Question: I have a database of records that have a timestamp asscoiated with them. I would like to pull records from the database grouped by day, so if there are other records with the same date (24 hour span) I would like them to be grouped together. Can this be done with MYSQL or will I have to pull the records and organise them into arrays using PHP?
Here is a screenshot of my table:

Here is my model function so far:
'''
public function getUsersMoves($options) {
$query = "SELECT * FROM myzone_user_hr_records";
if(isset($options['GUID'])) {
$query .= " WHERE GUID = '" . $options['GUID'] . "'";
}
if((isset($options['minHR'])) && isset($options['maxHR'])) {
$query .= " AND (hr BETWEEN '" . (int)$options['minHR'] . "' AND '" . (int)$options['maxHR'] . "')";
} else if (isset($options['zone'])) {
$query .= " AND zone = '" . (int)$options['zone'] . "'";
}
if(isset($options['activity'])) {
$query .= " AND title = '" . $options['activity'] . "'";
}
$query .= " ORDER BY time DESC";
$query = $this->db->query($query);
return $query->result_array();
}
'''
And my controller code:
'''
$moves = $this->myzone_model->getUsersMoves($options);
'''
I want the data sorted so that these records are grouped together if they have the same date in the timestamp, for example (2012-11-20).
Thanks
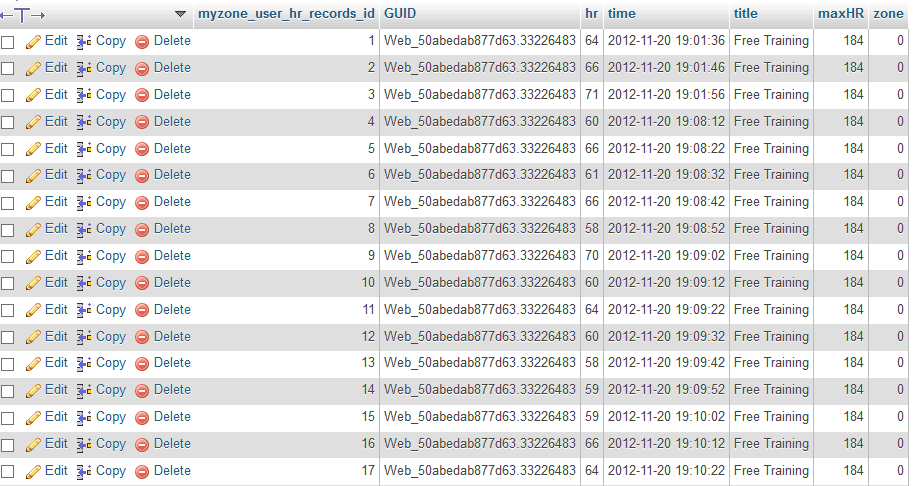
Answer: try this :
'''
SELECT *, DATE(time) AS date FROM [whatever you want] GROUP BY date
'''